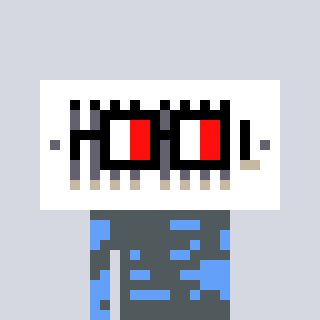
a pixel art character with square glasses with black frames and red eyes, a vent-shaped head and a blue-colored body on a cool background